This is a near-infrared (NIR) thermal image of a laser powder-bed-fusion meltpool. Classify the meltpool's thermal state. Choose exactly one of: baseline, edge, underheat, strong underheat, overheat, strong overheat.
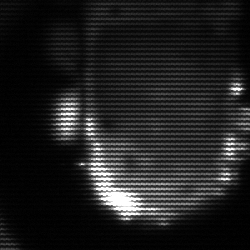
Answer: baseline